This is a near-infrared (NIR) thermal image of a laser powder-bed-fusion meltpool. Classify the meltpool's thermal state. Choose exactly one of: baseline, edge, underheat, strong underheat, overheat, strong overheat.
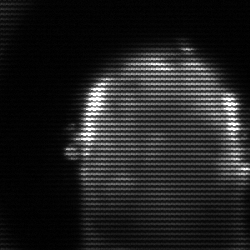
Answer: baseline